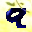
Label: 9